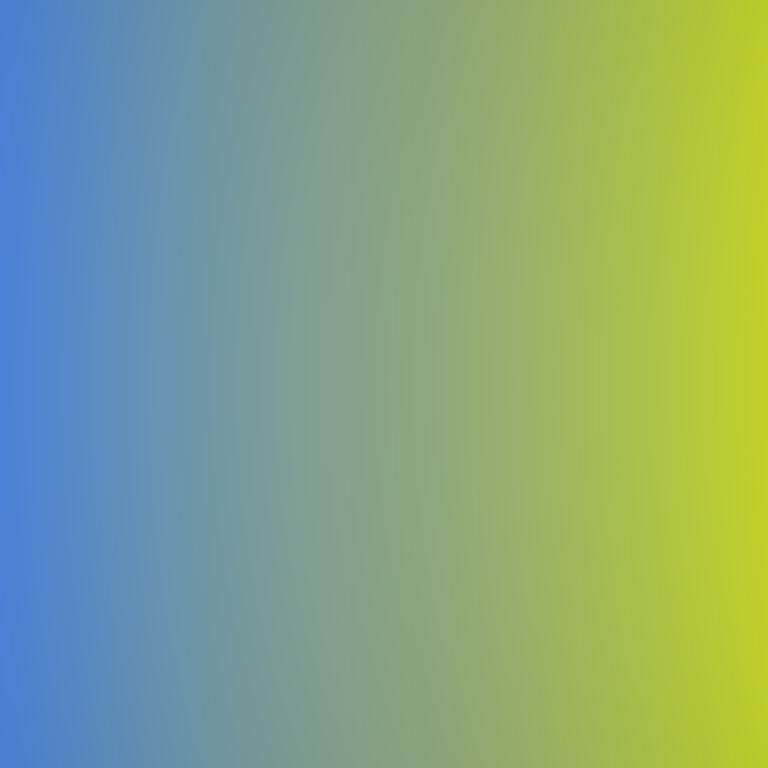
Abstract light effect, smooth gradient from blue to yellow, calm atmosphere, soft blend, no room, no furniture, no objects.